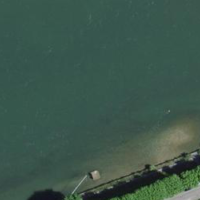
EUNIS habitat code: 15
Species observed at this site:
Chroicocephalus ridibundus
Medicago sativa